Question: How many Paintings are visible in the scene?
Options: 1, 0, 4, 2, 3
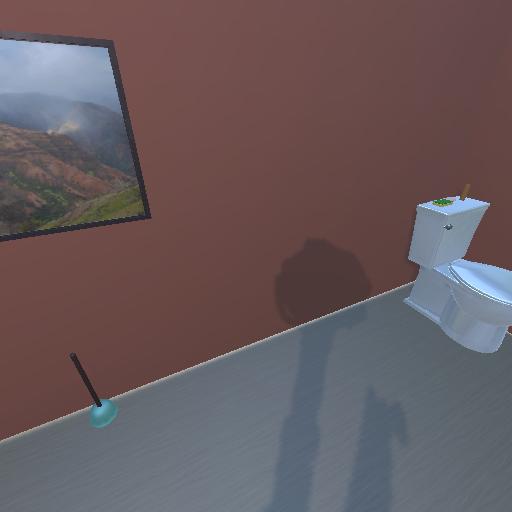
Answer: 1